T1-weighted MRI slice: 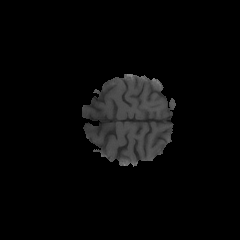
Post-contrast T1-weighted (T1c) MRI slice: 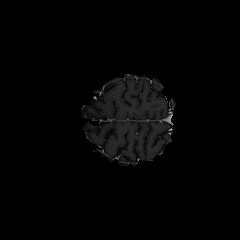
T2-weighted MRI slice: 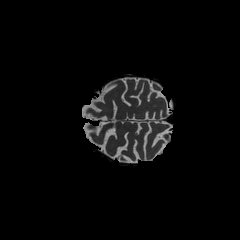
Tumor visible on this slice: no